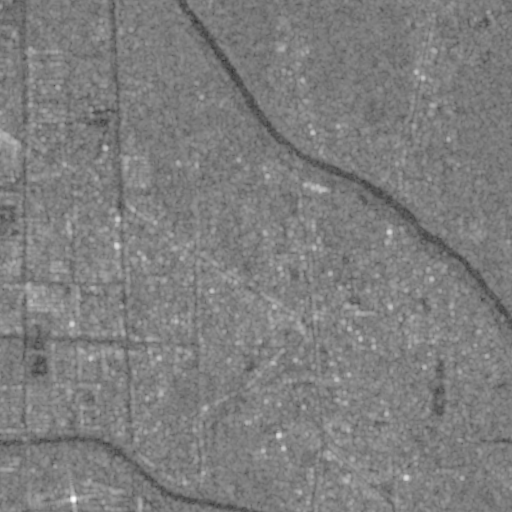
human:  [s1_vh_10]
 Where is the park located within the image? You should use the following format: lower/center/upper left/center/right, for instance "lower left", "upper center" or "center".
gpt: The park is located in the lower left of the image.
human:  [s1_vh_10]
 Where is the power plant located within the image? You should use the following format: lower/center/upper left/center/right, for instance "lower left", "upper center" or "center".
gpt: There is no power plant in the image.

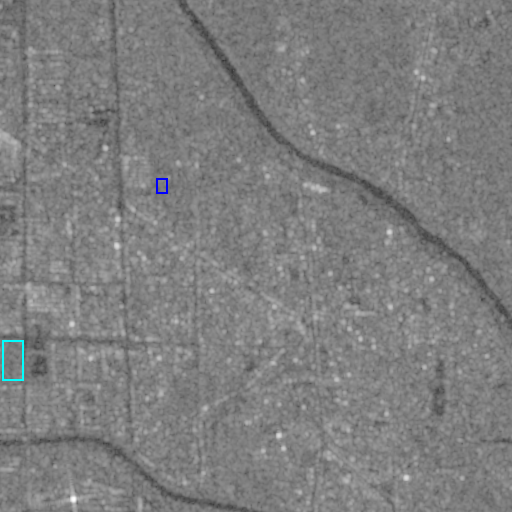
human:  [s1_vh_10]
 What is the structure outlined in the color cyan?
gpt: The structure outlined in cyan is a park.
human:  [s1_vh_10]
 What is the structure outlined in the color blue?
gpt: The structure outlined in blue is a power substation.
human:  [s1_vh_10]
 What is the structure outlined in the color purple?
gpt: There is no purple outline.